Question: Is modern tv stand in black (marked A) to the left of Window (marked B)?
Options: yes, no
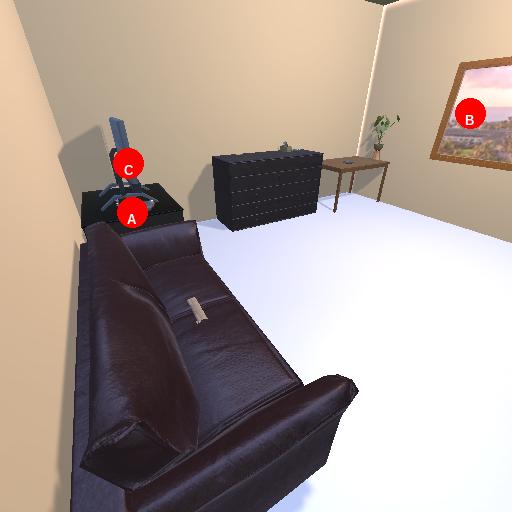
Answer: yes